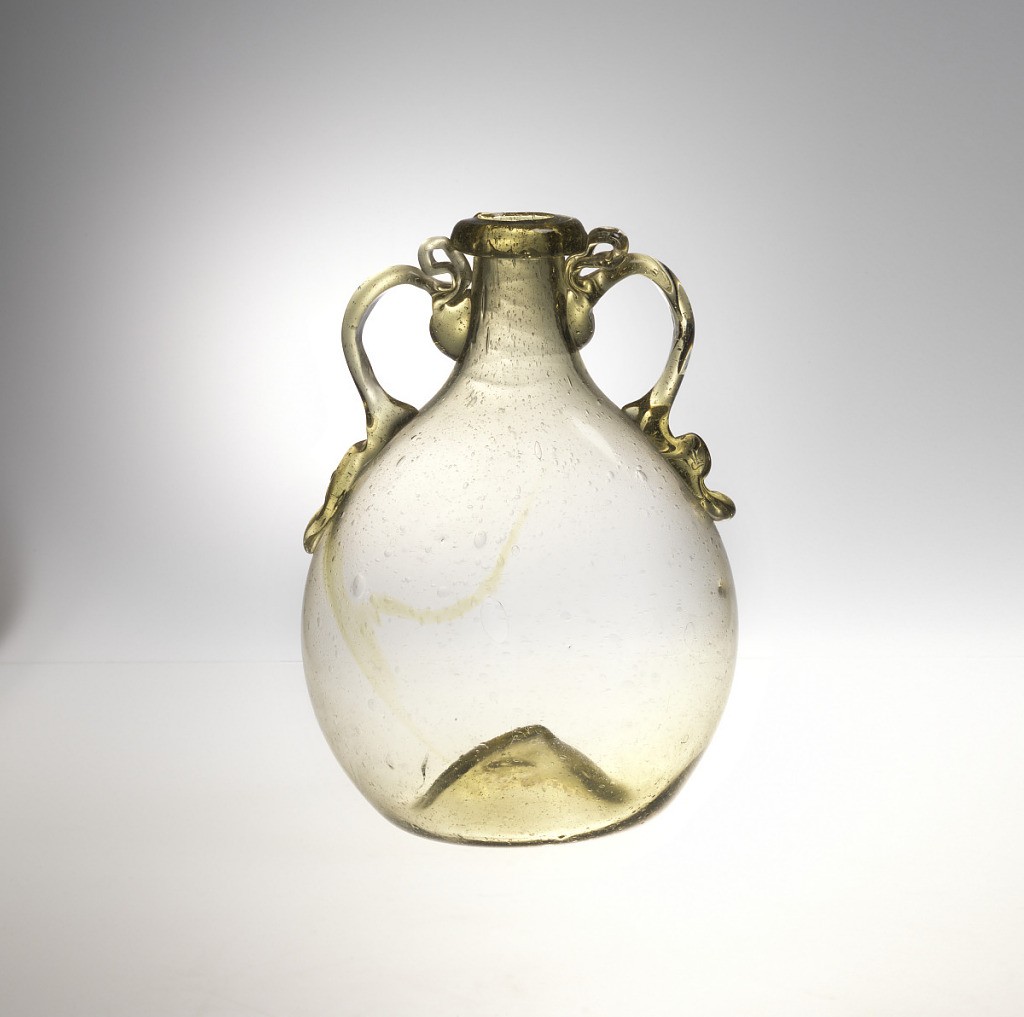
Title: Flask
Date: mid-18th century
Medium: Blown glass
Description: Green cast to glass, and bubbles in body. Circular base, concave, brought up into straight flattened sides converging slightly toward top, which is developed into a cylindrical neck and applied lip. Applied loop handles, terminating in reversed ribbon-like ornament.